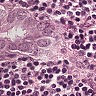
Metastatic tissue present: yes